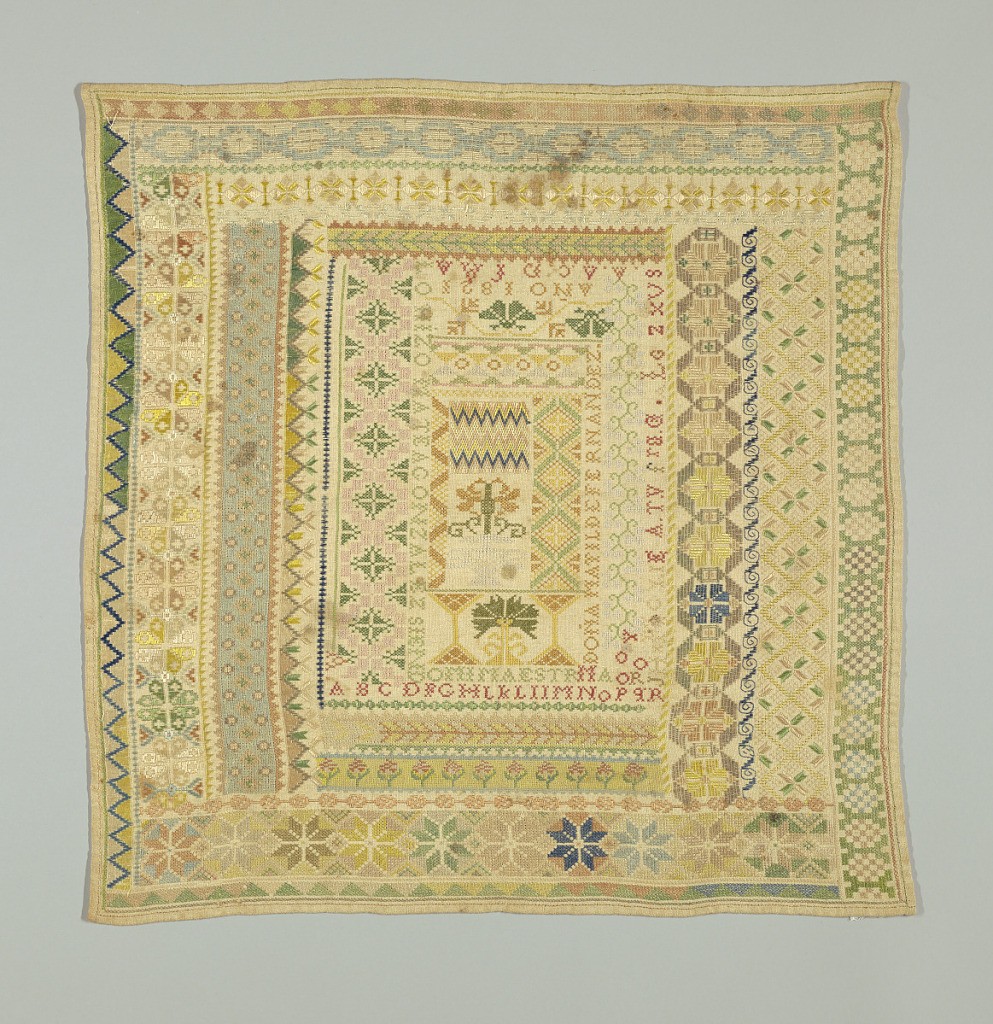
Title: Sampler
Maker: Matea Gonzalez
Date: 1821
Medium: silk embroidery on linen foundation Technique: embroidered in satin, cross, back, four-sided, and stem stitches on plain weave foundation
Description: Bands of geometric pattern arranged in concentric squares.